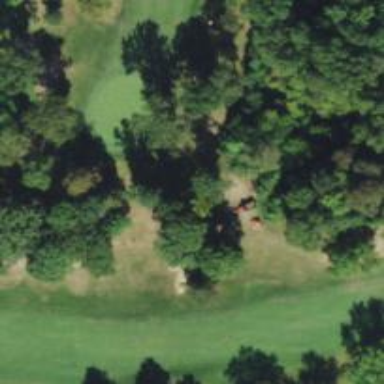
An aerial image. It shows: Golf fairway surrounded by grass.